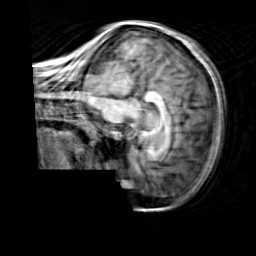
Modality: T1w
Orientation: sagittal
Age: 25
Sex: female
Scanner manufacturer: siemens
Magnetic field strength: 3 T
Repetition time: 2.3 s
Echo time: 0.00303 s